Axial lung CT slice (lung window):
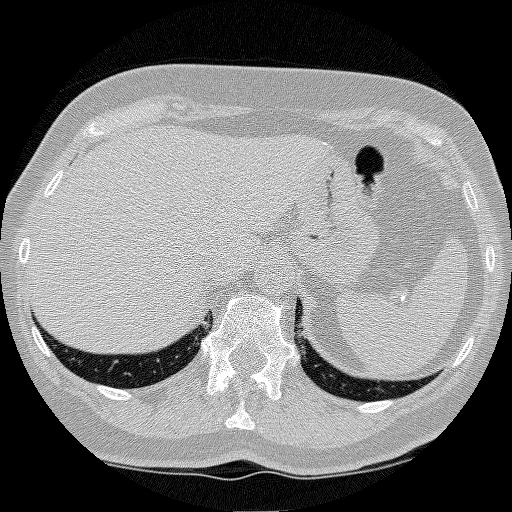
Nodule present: no